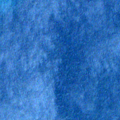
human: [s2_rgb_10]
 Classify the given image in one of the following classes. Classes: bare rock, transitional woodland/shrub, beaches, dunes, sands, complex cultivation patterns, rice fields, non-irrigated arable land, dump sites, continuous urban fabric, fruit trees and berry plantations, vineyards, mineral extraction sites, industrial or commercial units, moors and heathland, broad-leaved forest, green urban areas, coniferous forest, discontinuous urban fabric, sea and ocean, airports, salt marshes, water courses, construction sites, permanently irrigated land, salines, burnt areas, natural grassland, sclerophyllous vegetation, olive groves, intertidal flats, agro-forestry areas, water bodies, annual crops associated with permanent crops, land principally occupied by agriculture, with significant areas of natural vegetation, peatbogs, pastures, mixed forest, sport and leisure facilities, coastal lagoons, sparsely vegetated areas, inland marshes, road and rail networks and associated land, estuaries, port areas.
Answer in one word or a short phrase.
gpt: sea and ocean